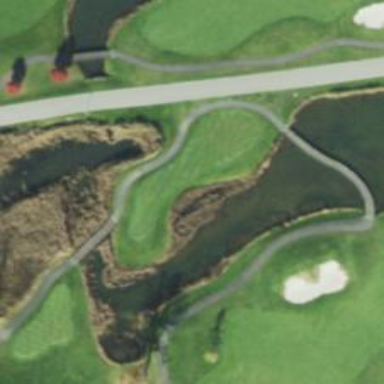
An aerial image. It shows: Golf tee on grassy land.